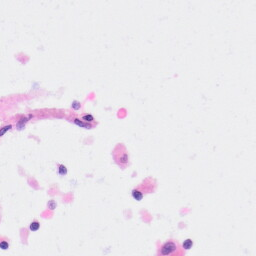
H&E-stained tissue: Kidney